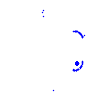
Particle: kaon